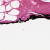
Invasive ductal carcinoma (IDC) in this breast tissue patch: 0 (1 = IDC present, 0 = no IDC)